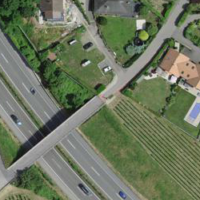
EUNIS habitat code: 57
Species observed at this site:
Fraxinus excelsior